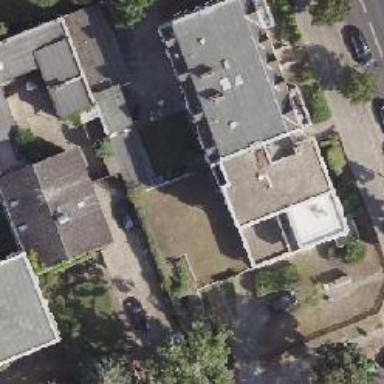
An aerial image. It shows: Apartment building with double saltbox roof shape.